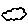
Label: cloud